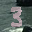
Label: 3